Question: In Bootstrap, what I need to do when I need a gap in the middle.
Content container is 'col-md-6' and image container is 'col-md-5'
For example:

Should it be something like this:
'''
<div class="info-container">
<div class="col-md-6">
<h2>Lorem ipsum dolor sit amet</h2>
<p>Quisque ut nulla enim. Nullam placerat metus risus, quis scelerisque felis pretium tristique. Vivamus mi tellus, lacinia at rutrum quis</p>
</div>
<div class="col-md-5">
<img src="img/image.jpg" alt ="">
</div>
</div>
'''
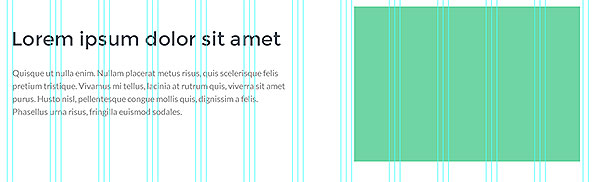
Answer: To include a gap you need to offst the column with 'col-md-offset-1' like this:
'''
<link rel="stylesheet" href="https://maxcdn.bootstrapcdn.com/bootstrap/3.2.0/css/bootstrap.min.css">
<script src="https://maxcdn.bootstrapcdn.com/bootstrap/3.2.0/js/bootstrap.min.js"></script>
<div class="info-container">
<div class="col-md-6">
<h2>Lorem ipsum dolor sit amet</h2>
<p>Quisque ut nulla enim. Nullam placerat metus risus, quis scelerisque felis pretium tristique. Vivamus mi tellus, lacinia at rutrum quis</p>
</div>
<div class="col-md-offset-1 col-md-5">
<img src="http://placehold.it/350x150" alt="">
</div>
</div>
'''